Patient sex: F
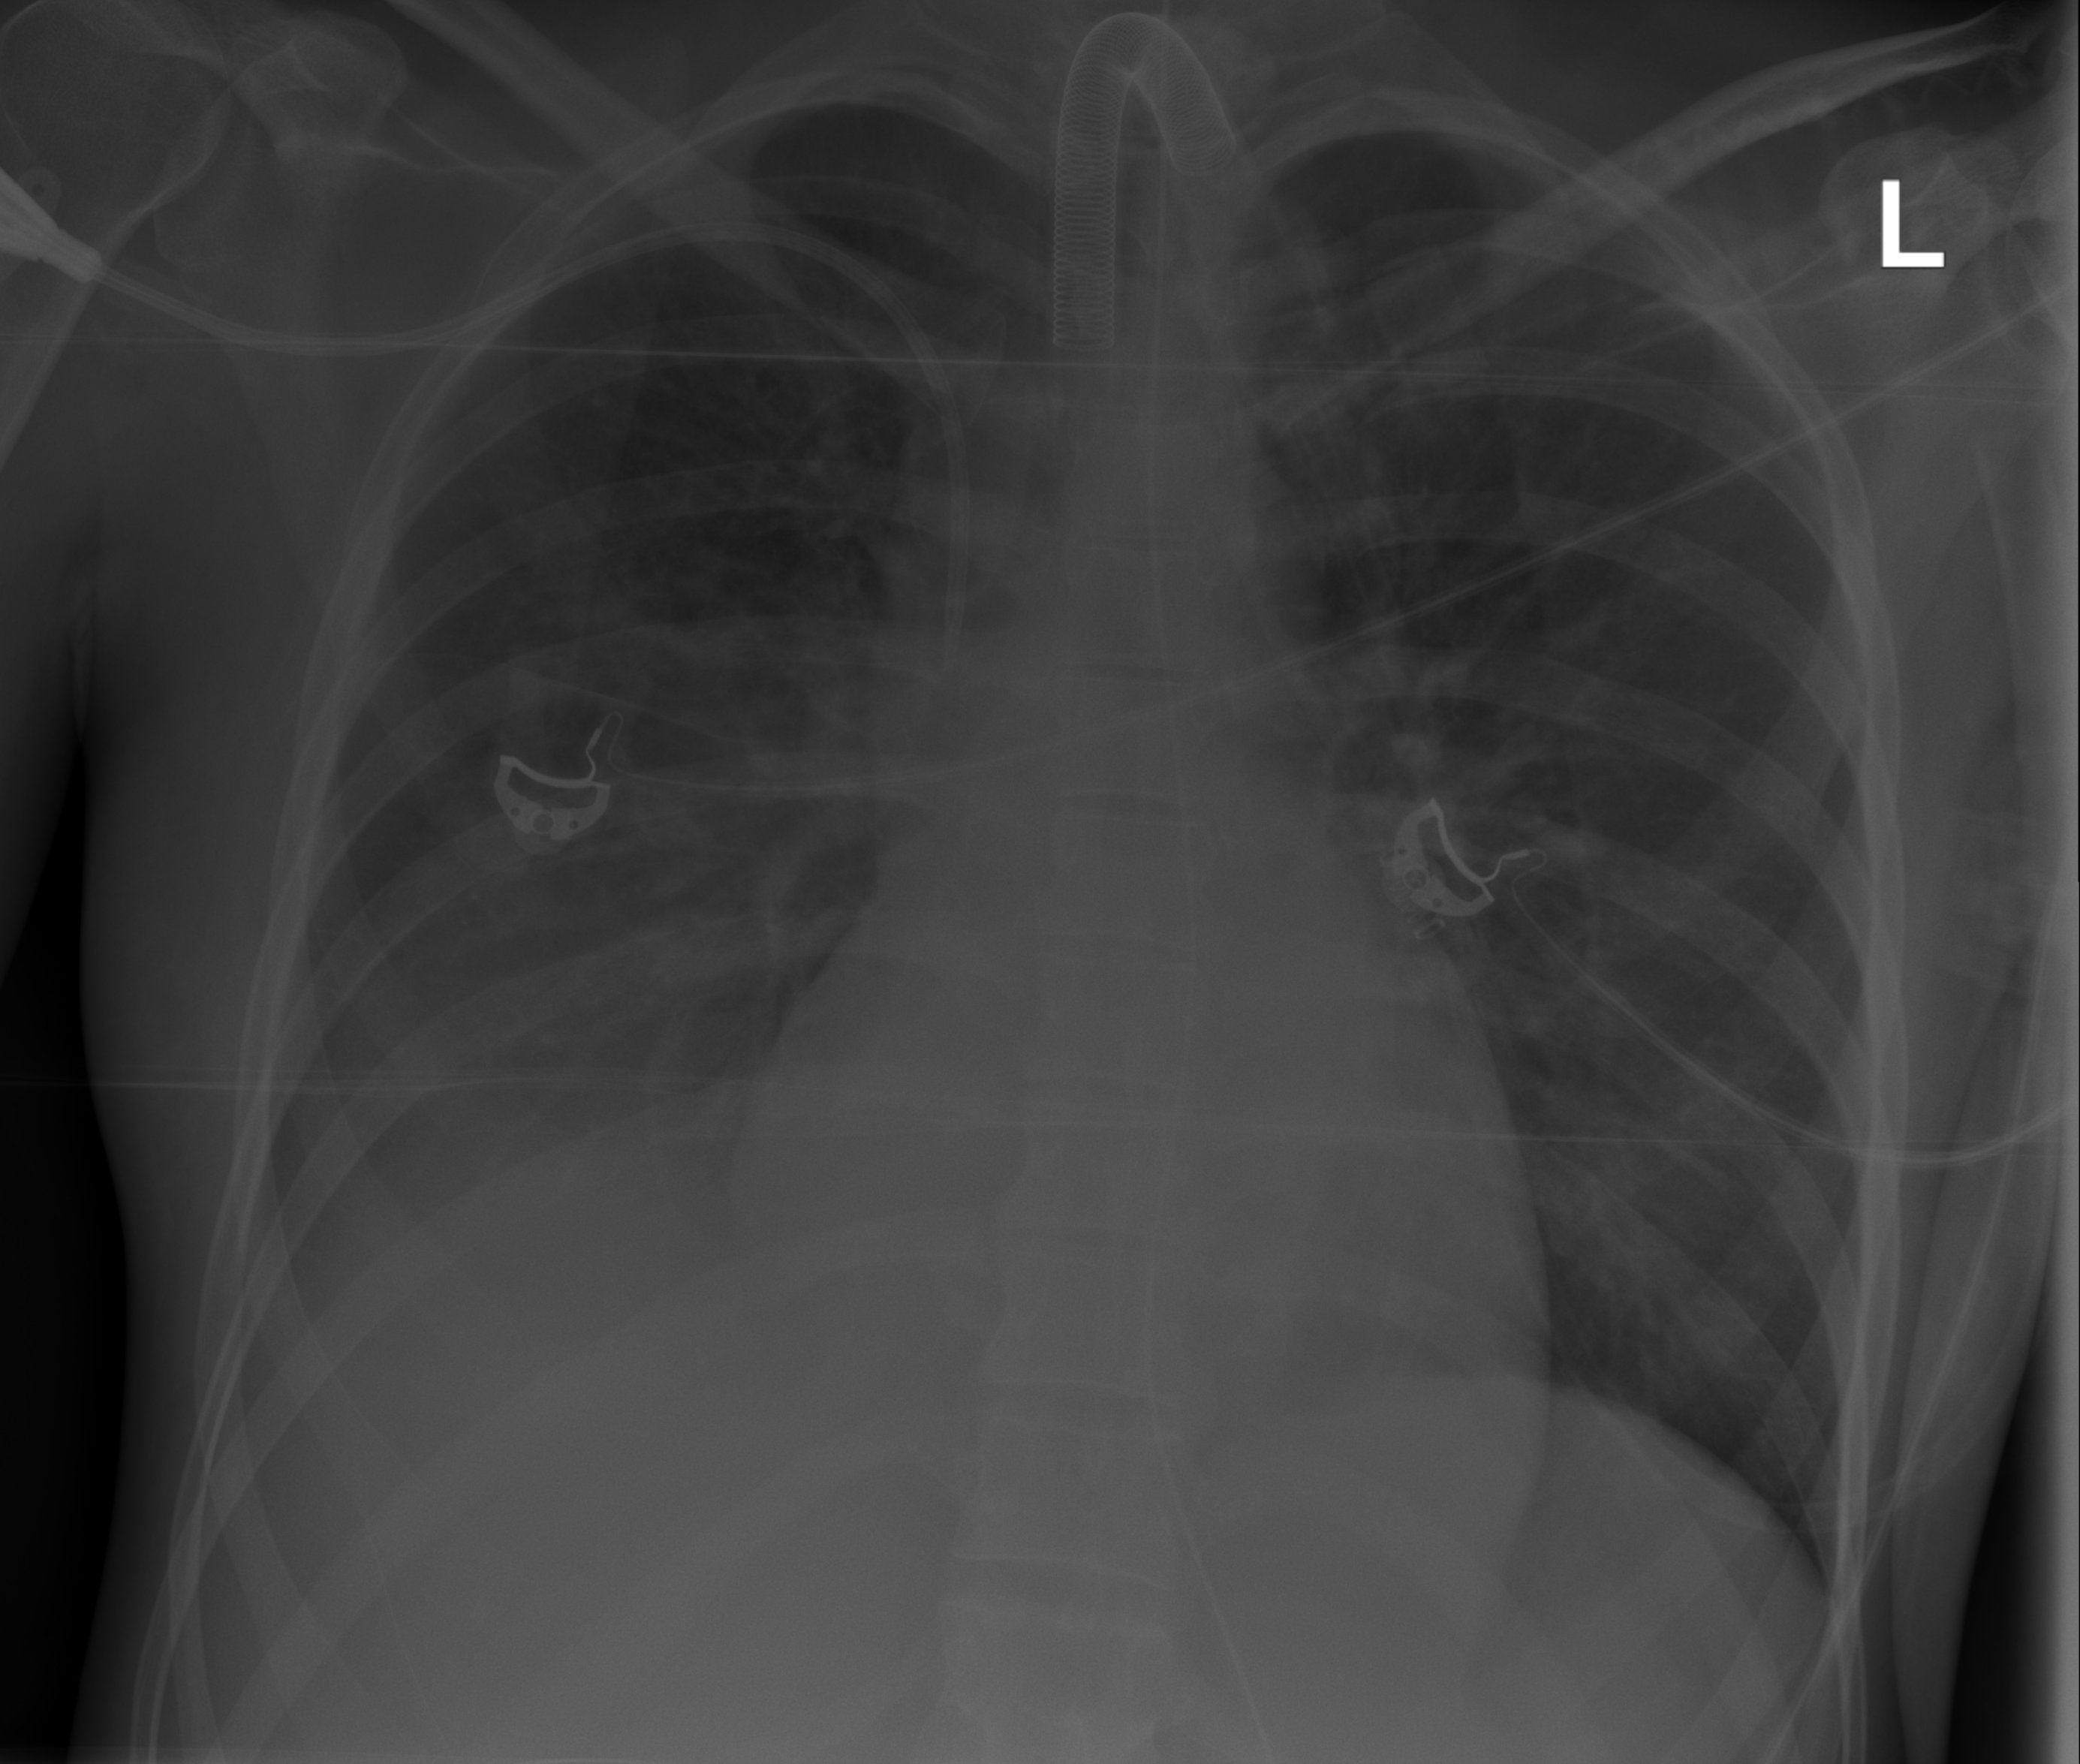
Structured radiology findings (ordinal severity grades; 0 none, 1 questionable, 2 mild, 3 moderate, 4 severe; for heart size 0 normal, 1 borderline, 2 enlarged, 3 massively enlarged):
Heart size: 0
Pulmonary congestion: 0
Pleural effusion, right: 0
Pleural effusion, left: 0
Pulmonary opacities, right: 2
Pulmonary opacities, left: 0
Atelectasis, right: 3
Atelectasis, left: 0